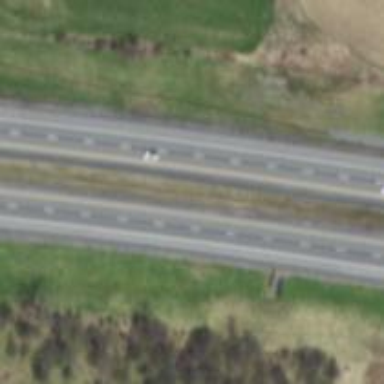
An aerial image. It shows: Asphalt motorway.